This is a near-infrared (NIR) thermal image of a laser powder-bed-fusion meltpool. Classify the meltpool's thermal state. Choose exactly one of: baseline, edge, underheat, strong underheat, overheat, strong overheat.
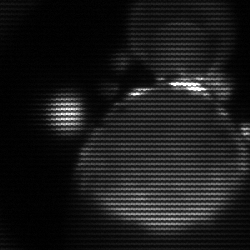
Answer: edge